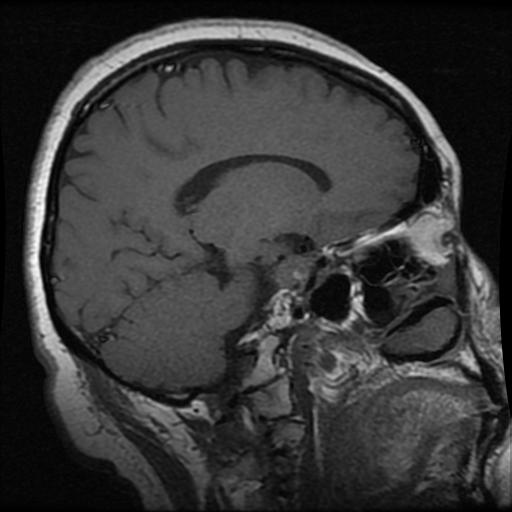
Label: pituitary